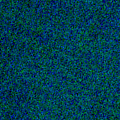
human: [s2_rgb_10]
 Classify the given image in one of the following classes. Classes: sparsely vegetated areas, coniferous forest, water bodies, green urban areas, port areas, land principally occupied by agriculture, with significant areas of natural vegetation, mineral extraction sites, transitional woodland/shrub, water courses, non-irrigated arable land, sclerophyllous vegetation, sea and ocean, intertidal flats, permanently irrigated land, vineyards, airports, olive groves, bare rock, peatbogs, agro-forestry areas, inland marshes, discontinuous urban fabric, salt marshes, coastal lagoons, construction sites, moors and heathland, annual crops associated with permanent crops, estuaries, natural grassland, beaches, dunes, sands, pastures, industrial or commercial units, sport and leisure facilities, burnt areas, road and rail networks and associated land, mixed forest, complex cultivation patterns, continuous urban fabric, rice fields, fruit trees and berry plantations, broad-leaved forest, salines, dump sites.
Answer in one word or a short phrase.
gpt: sea and ocean